Field crop: tomato
Growth stage: 2
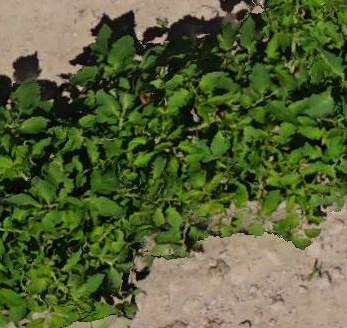
Species: tomato